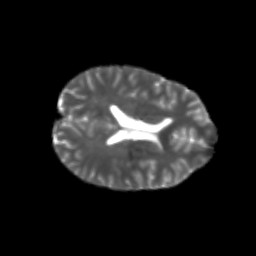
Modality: T2w
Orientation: axial
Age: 20
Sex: male
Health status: healthy
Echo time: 0.074 s